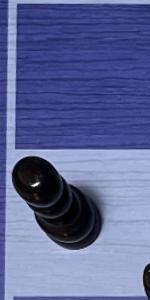
Label: Pawn_Black